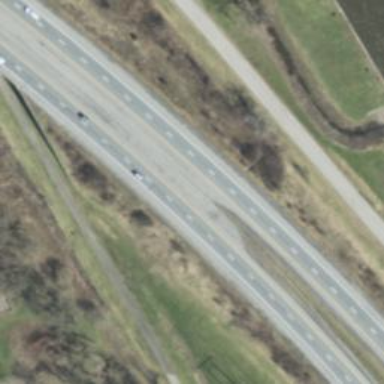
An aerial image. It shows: Asphalt motorway.